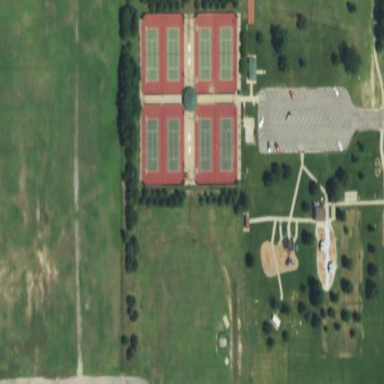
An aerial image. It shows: Sports centre dedicated to tennis.